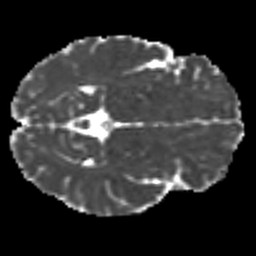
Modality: MD
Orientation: axial
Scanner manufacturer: siemens
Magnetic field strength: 3 T
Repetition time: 9.6 s
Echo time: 0.077 s